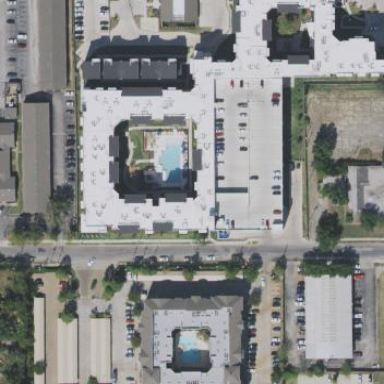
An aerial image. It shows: View of apartment building.